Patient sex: M
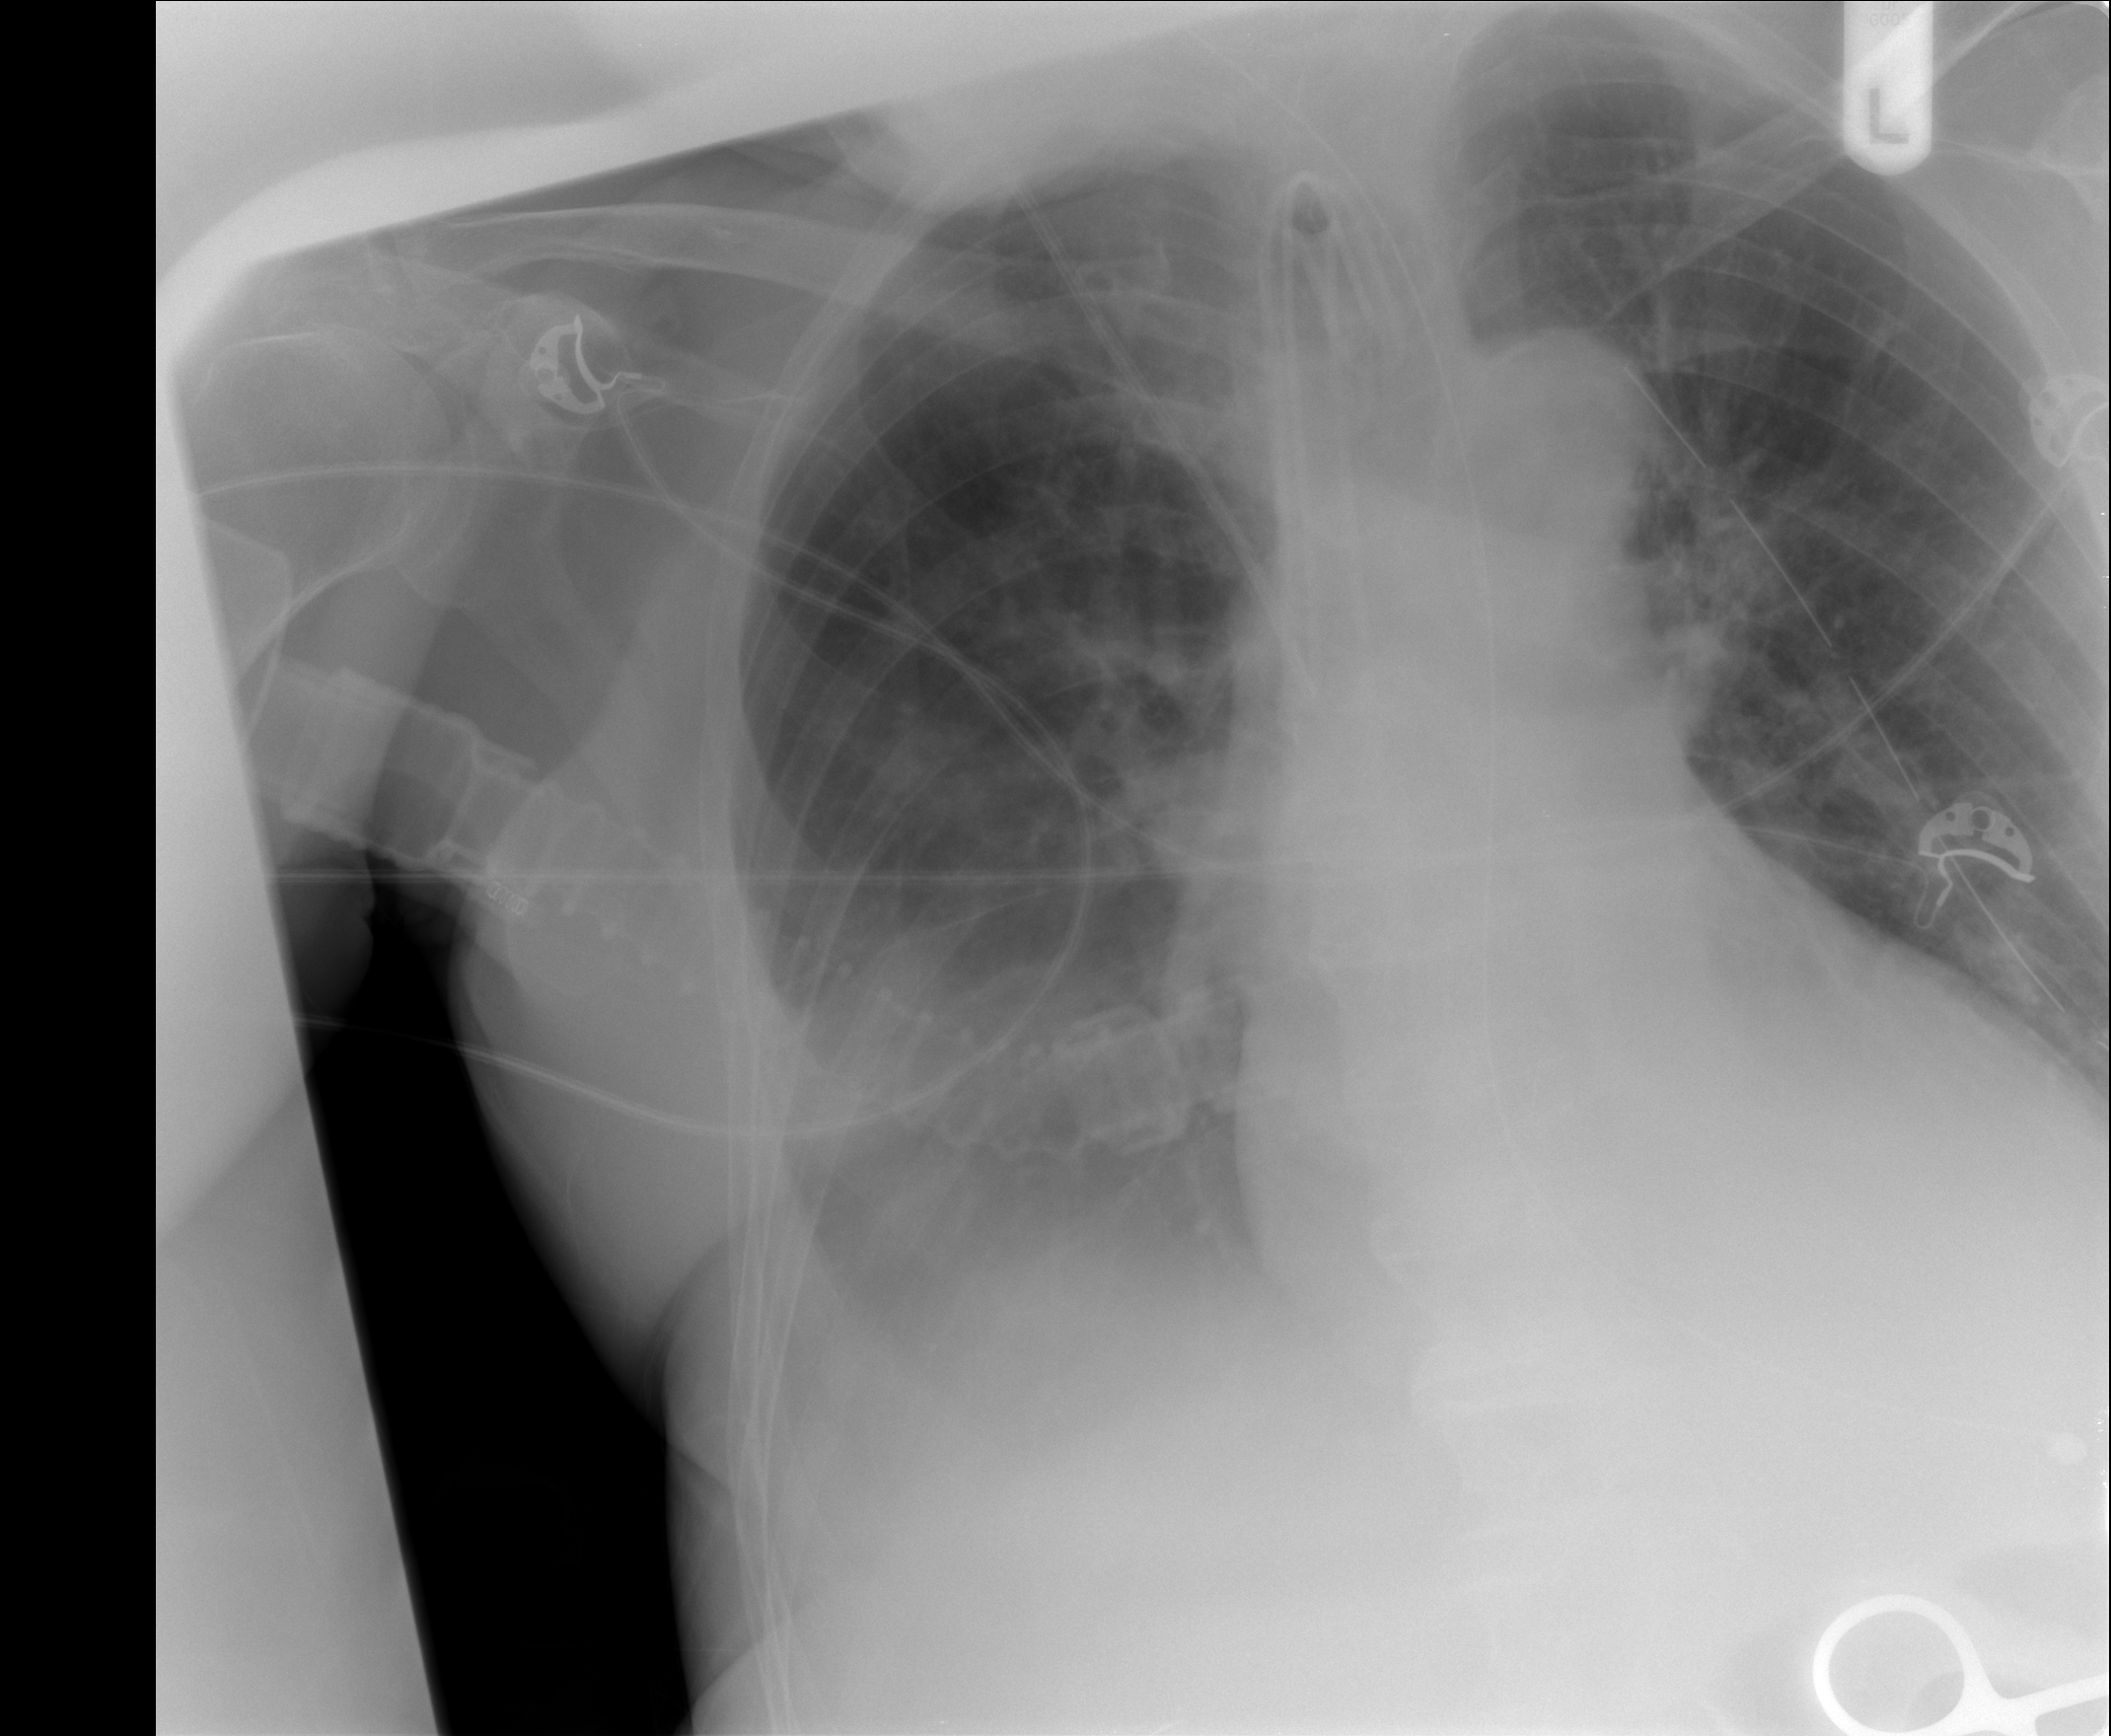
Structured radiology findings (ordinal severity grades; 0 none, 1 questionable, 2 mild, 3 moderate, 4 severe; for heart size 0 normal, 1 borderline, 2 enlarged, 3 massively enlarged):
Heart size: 0
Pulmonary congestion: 2
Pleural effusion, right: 2
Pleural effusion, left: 0
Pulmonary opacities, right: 0
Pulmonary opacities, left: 0
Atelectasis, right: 2
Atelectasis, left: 0